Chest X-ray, AP view. Patient: 27 years old, sex F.
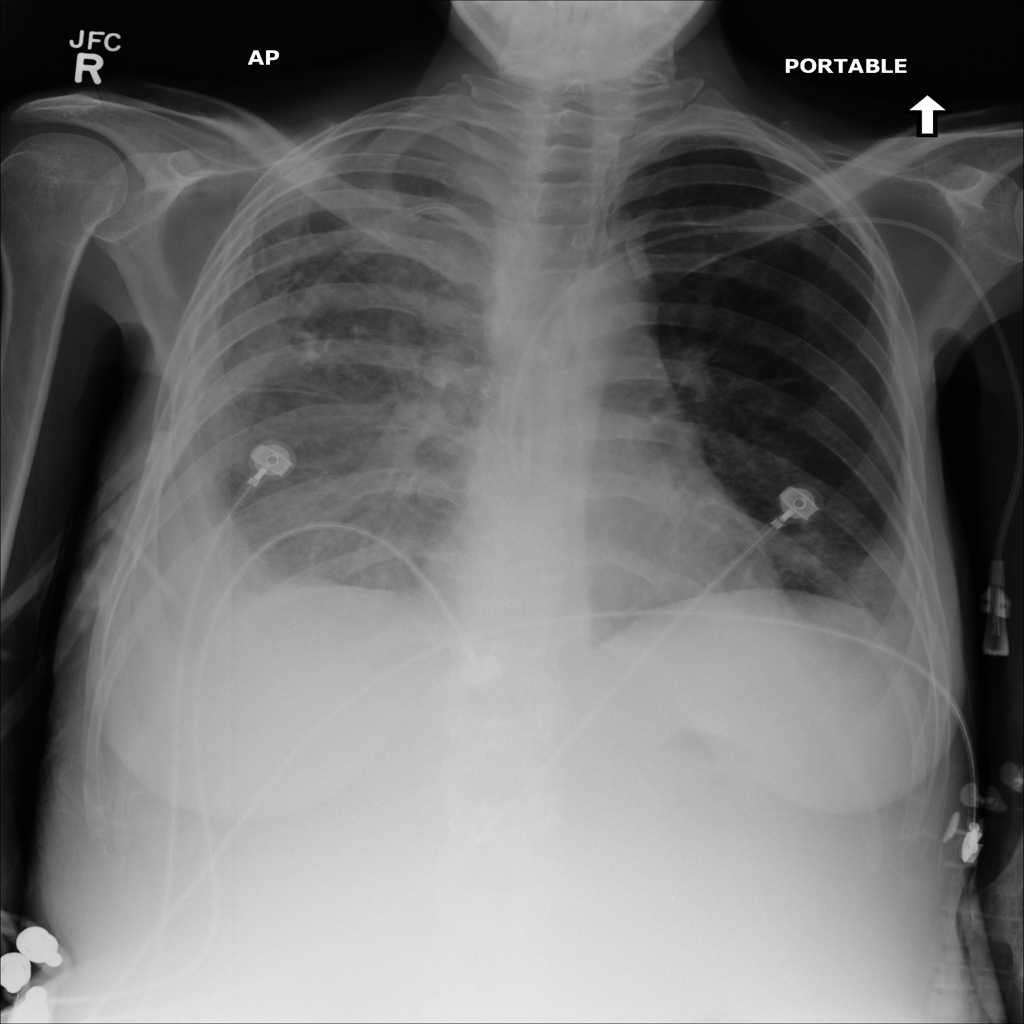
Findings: Consolidation, Effusion